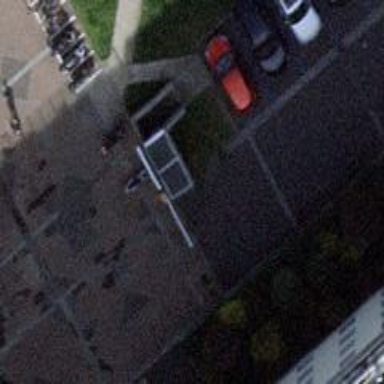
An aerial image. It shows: Lift gate barrier.